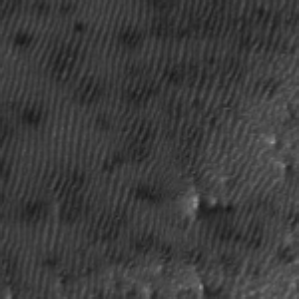
Label: frost